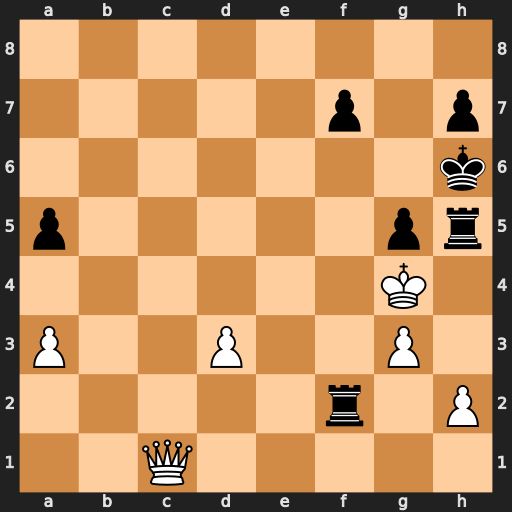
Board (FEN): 8/5p1p/7k/p5pr/6K1/P2P2P1/5r1P/2Q5
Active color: w
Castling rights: -
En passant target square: -
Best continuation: Qc6+ f6 h3